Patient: sex F, age 68
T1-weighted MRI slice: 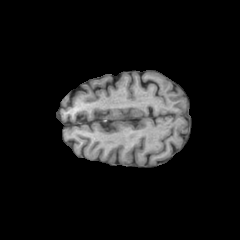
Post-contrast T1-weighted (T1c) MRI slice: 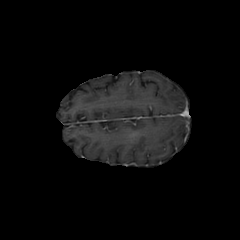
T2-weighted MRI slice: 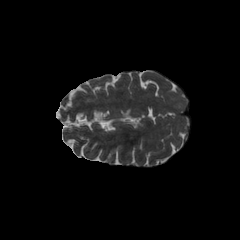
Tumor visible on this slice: yes
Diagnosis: Glioblastoma, IDH-wildtype
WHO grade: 4